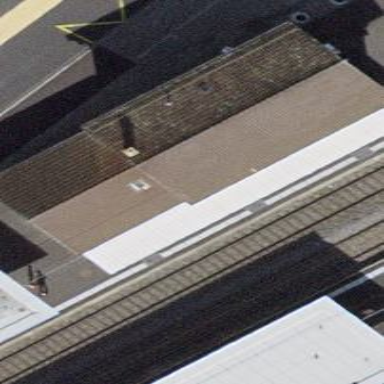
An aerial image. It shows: Train station building.